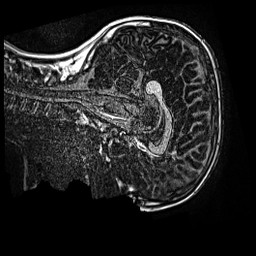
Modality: MP2RAGE
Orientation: sagittal
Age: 11
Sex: male
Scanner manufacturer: siemens
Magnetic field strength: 3 T
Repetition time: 4 s
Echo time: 0.00299 s